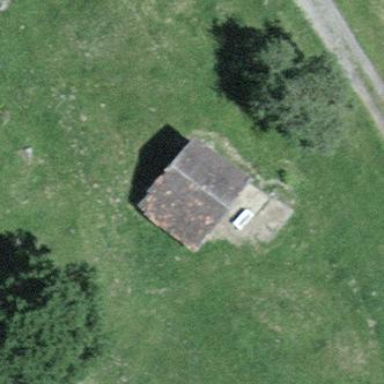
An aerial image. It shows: Rural barn.